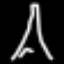
Label: The Eiffel Tower